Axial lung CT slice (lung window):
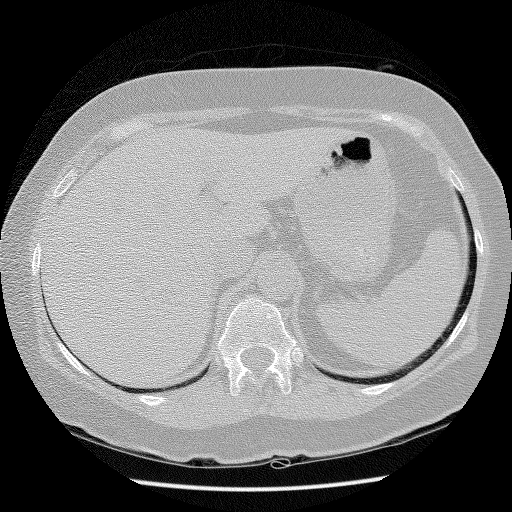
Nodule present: no